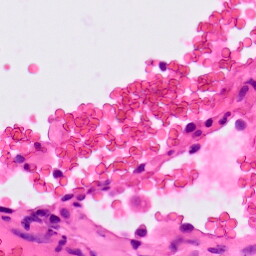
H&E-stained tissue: Lung